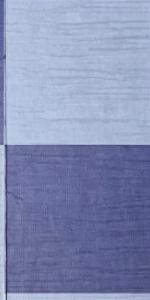
Label: Empty